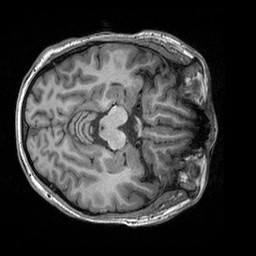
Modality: T1w
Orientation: axial
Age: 23
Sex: male
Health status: healthy
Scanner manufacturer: siemens
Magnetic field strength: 3 T
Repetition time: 2.3 s
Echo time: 0.00303 s